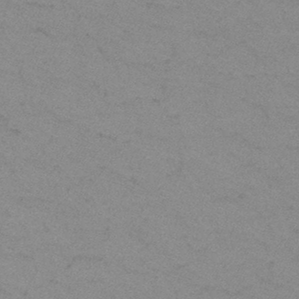
Label: frost